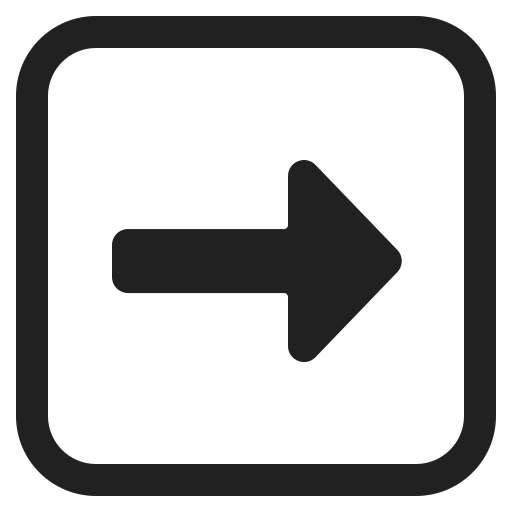
right arrow high contrast